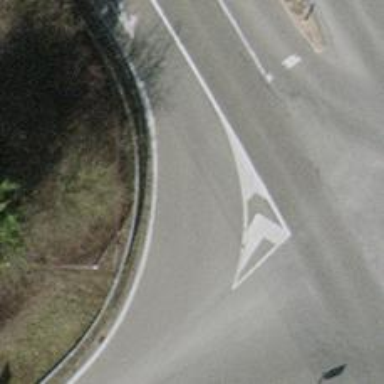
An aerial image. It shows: Asphalt motorway link.